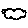
Label: cloud